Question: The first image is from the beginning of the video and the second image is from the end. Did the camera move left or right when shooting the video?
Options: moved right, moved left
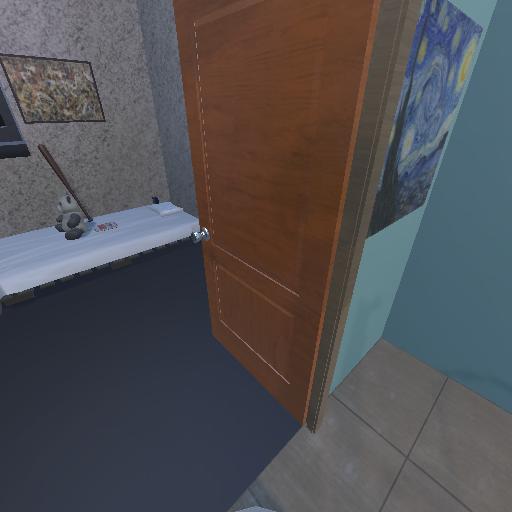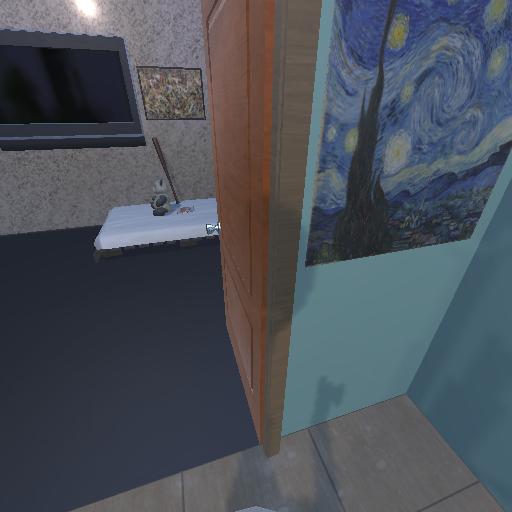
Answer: moved right